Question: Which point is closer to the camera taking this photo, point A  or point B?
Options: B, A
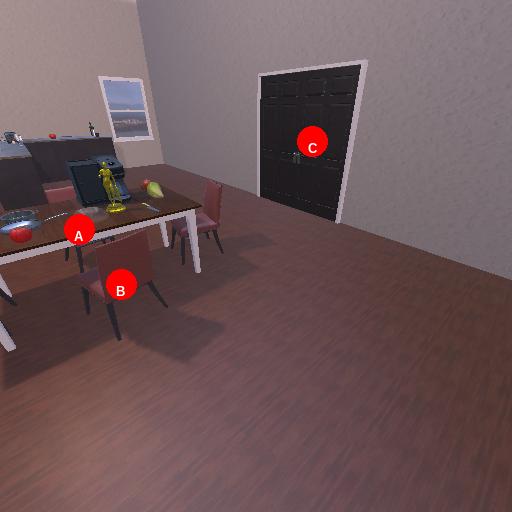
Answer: B